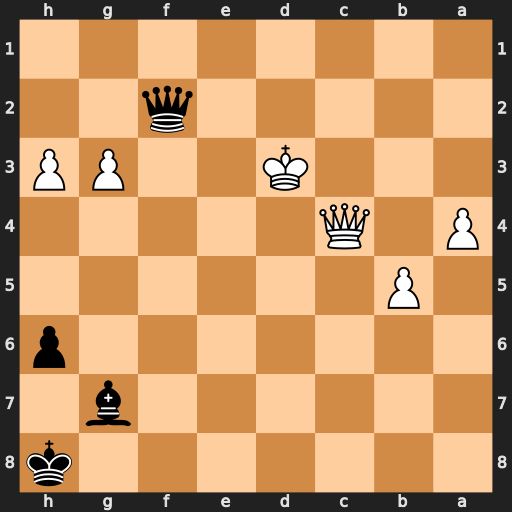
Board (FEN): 7k/6b1/7p/1P6/P1Q5/3K2PP/5q2/8
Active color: b
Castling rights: -
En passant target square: -
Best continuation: Qf1+ Kd2 Qxc4